Interaction volume radius: 10 \u00c5
Interaction volume height: 25 \u00c5
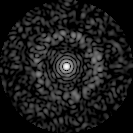
Disorder parameter: 0.8329